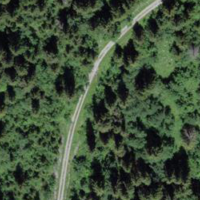
EUNIS habitat code: 43
Species observed at this site:
Clinopodium vulgare